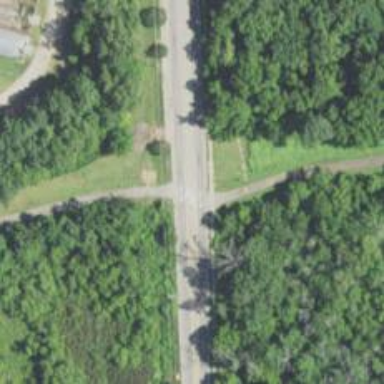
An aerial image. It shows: Marked crossing on asphalt cycleway.